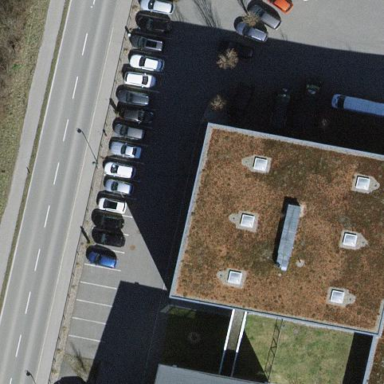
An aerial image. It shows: Parking area with surface.